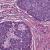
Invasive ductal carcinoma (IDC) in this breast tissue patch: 0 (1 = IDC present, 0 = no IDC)